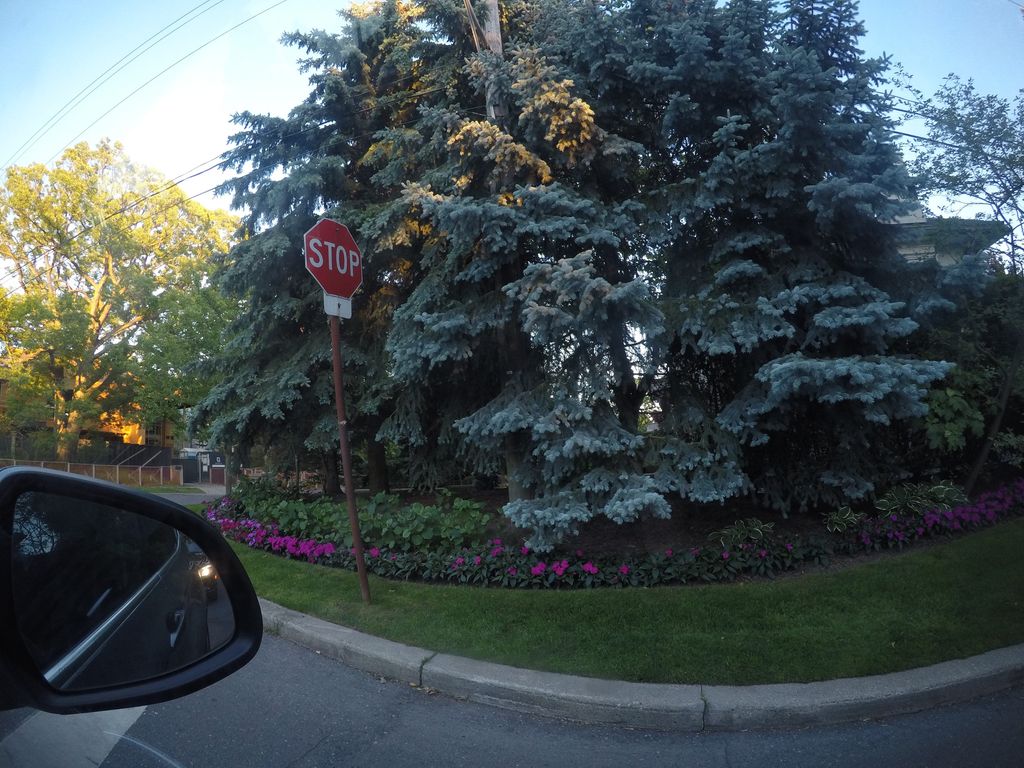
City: toronto